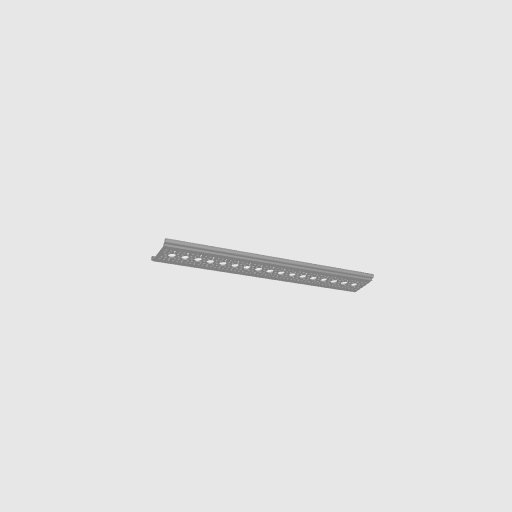
Part: RailChannel17H